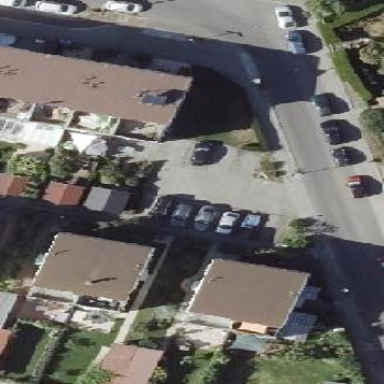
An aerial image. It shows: Parking area with surface.